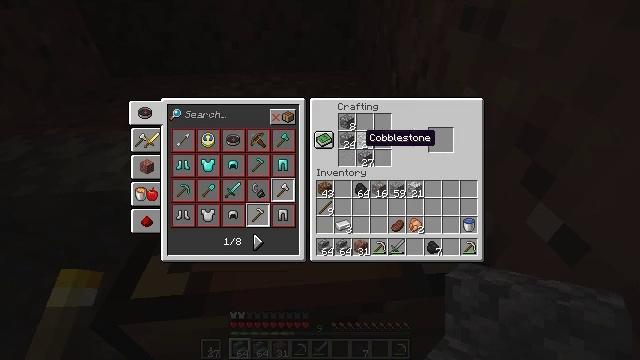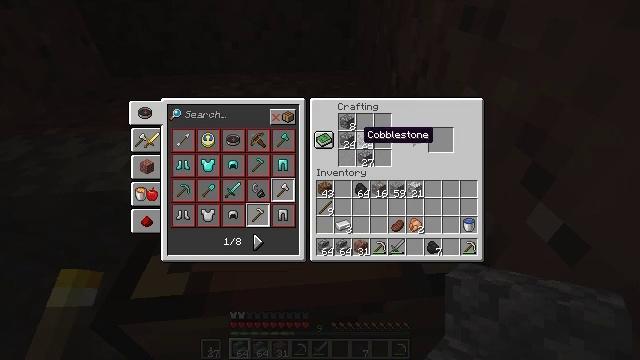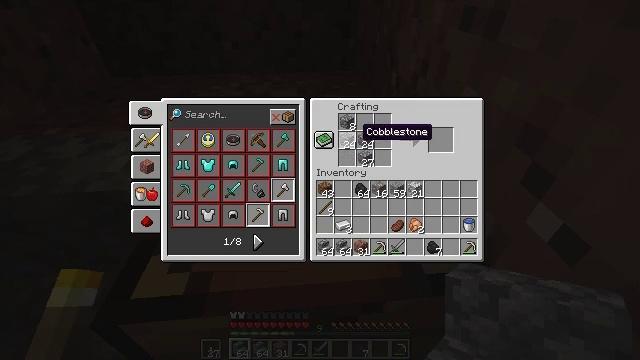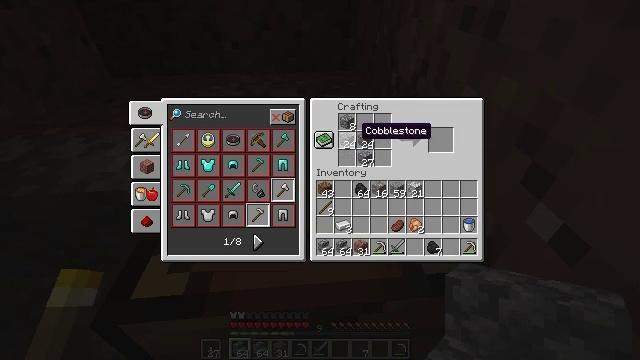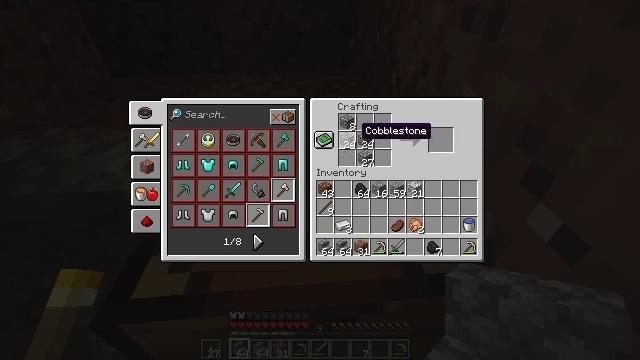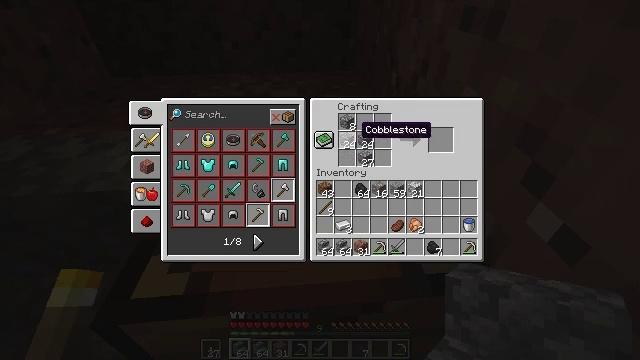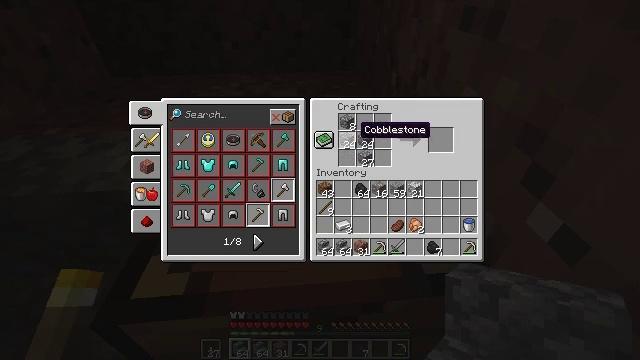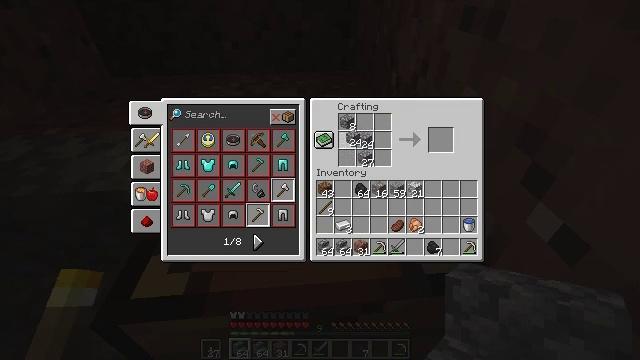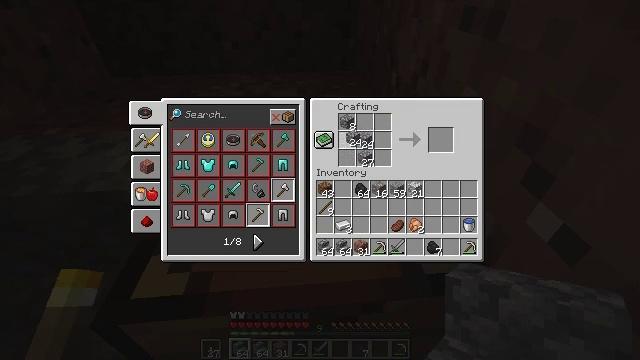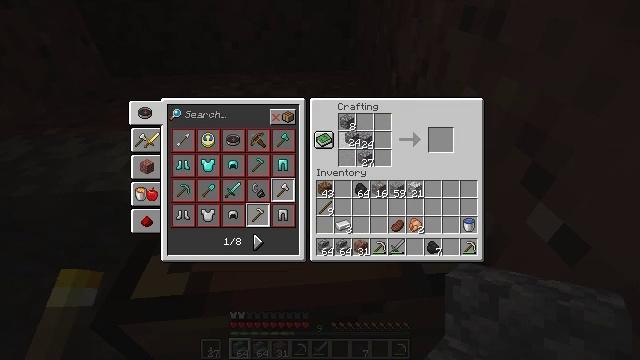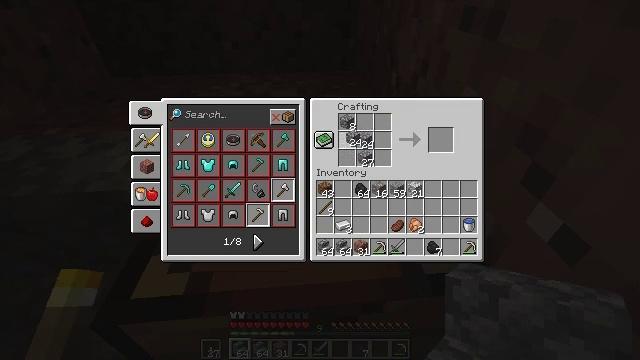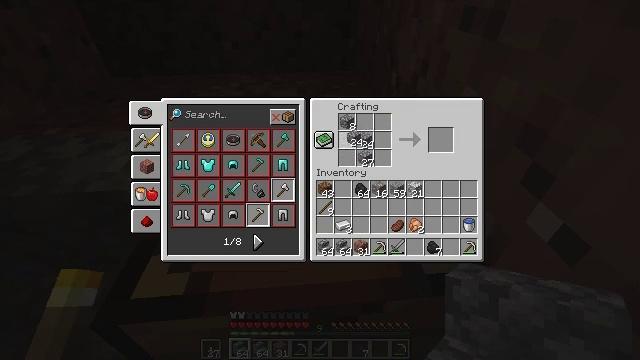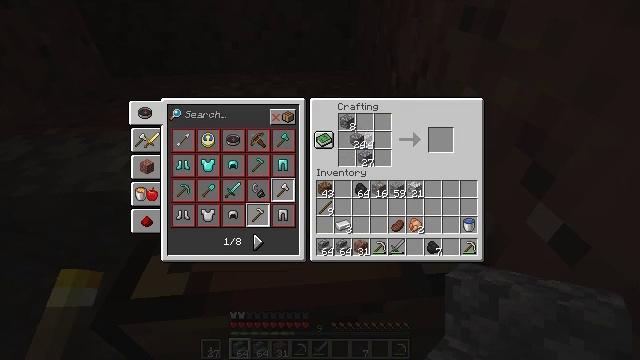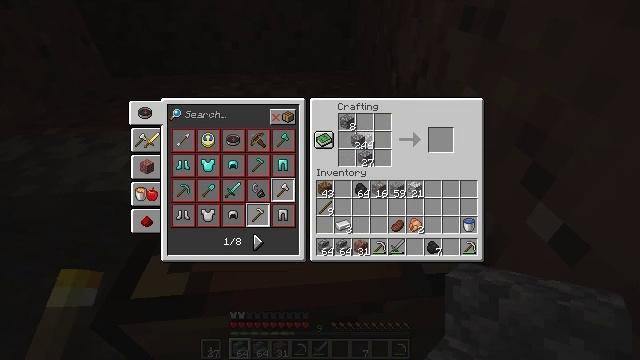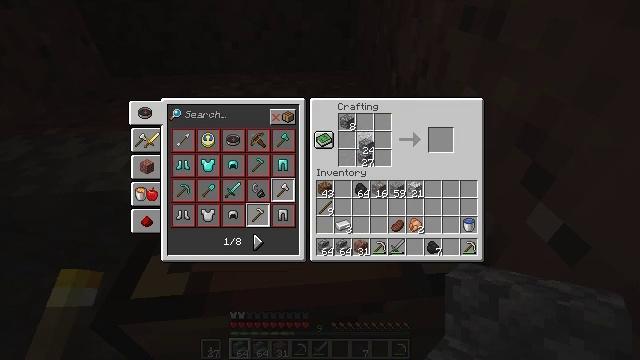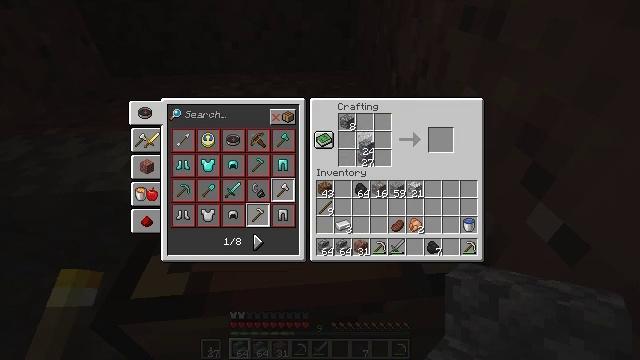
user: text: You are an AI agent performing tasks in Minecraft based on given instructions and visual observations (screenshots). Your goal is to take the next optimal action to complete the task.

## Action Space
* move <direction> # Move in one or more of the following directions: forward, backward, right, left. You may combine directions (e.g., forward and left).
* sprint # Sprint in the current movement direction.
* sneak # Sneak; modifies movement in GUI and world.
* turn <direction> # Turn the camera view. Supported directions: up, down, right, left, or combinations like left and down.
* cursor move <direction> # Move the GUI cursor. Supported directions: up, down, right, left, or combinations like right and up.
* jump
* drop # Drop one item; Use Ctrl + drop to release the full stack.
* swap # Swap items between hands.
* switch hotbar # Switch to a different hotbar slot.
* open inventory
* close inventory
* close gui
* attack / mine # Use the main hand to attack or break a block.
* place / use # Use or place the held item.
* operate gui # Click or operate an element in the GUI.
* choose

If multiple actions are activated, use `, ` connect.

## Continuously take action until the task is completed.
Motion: motion action
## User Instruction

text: Attack the crafting table to break it.
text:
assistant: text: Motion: no_op
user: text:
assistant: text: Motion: no_op
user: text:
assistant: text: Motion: no_op
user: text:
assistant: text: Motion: no_op
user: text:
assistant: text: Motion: no_op
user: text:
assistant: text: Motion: no_op
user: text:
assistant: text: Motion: operate gui
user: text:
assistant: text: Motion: operate gui
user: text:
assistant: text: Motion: no_op
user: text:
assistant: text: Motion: no_op
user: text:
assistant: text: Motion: no_op
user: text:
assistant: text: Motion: no_op
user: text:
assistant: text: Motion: no_op
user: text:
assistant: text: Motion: cursor move right
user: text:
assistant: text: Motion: no_op
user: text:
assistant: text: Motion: cursor move down
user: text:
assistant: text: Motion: no_op
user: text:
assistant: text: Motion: no_op
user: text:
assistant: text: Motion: no_op
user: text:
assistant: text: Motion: no_op
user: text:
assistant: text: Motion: operate gui
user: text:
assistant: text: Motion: operate gui
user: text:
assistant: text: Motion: operate gui
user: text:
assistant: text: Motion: no_op
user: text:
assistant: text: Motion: cursor move up
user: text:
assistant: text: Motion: no_op
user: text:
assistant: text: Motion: no_op
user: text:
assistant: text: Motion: no_op
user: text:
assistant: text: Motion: no_op
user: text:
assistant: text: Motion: no_op